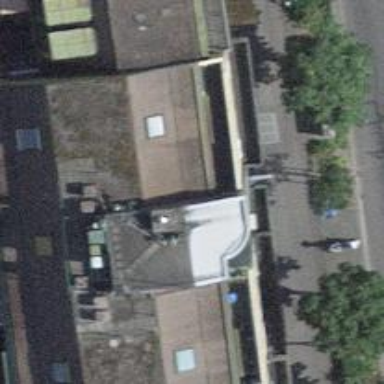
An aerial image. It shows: Beauty shop.